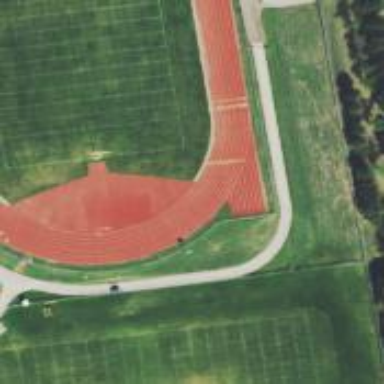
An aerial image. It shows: Track in leisure land.